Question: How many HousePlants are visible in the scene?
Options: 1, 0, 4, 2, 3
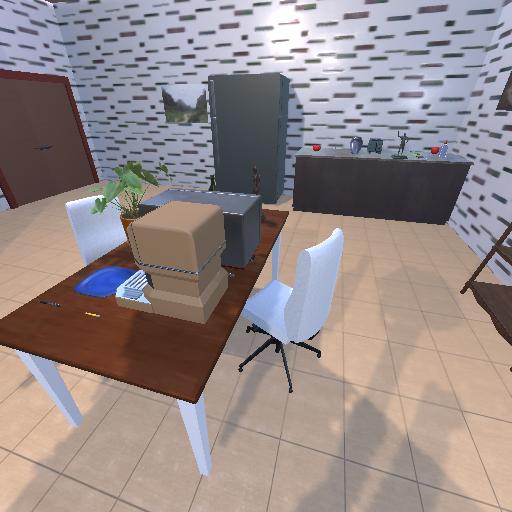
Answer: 1